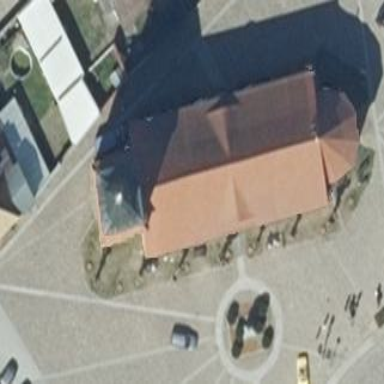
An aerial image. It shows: Gabled church with red roof tiles. The place of worship has its roof oriented along and made of red tiles.